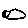
Label: fish